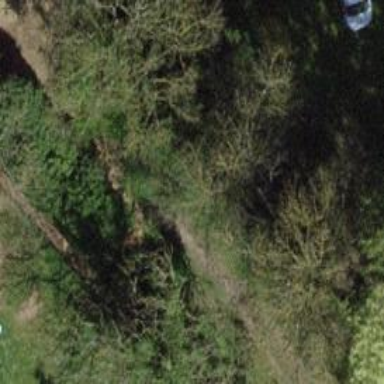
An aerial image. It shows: Forest with mixed leaf types and cycles.